Brain MRI, t1w sequence, axial 2D slice.
Patient: age 23, sex F, weight 78 kg, height 1.78 m
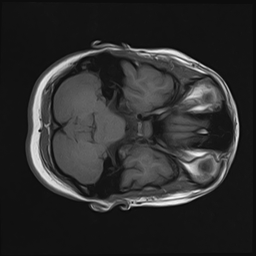